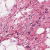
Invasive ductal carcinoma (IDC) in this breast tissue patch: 0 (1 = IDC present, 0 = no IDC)